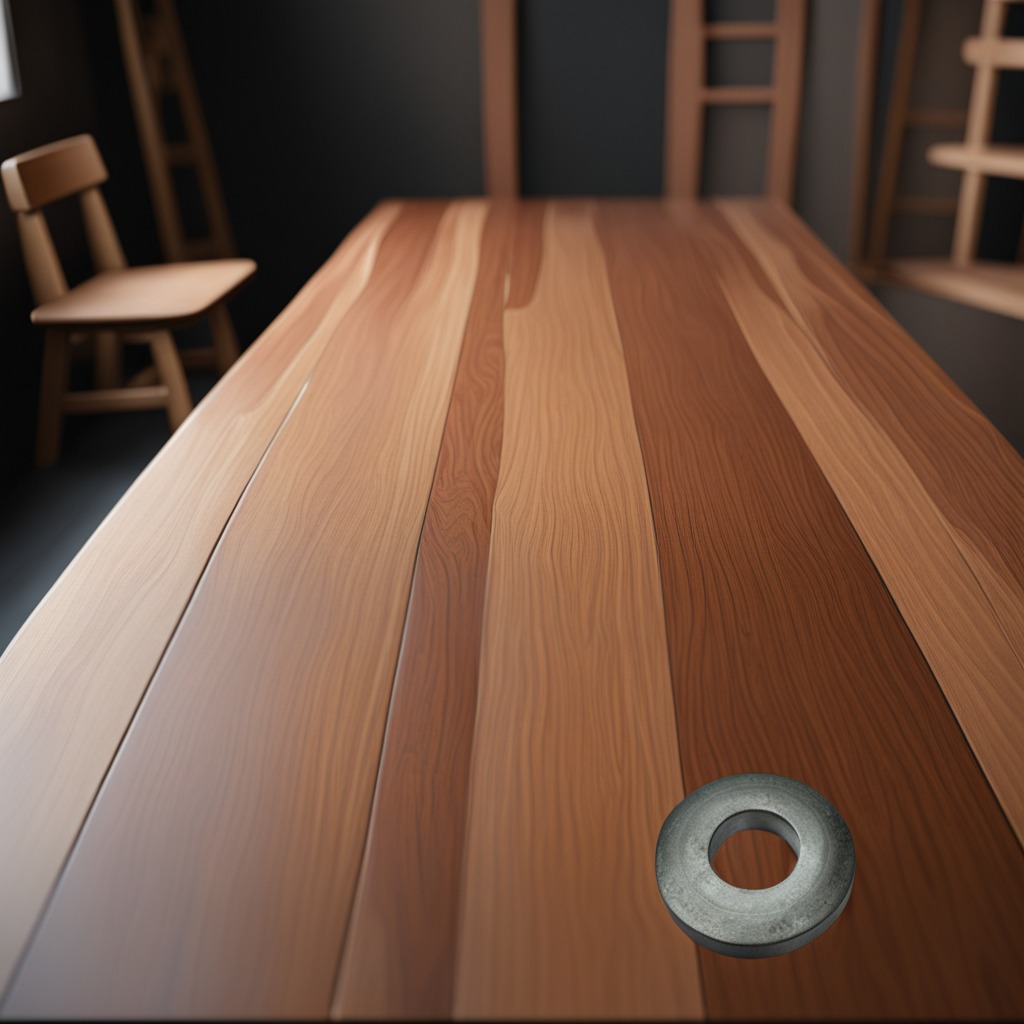
A flat metal washer is lying on the wooden table.